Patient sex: M
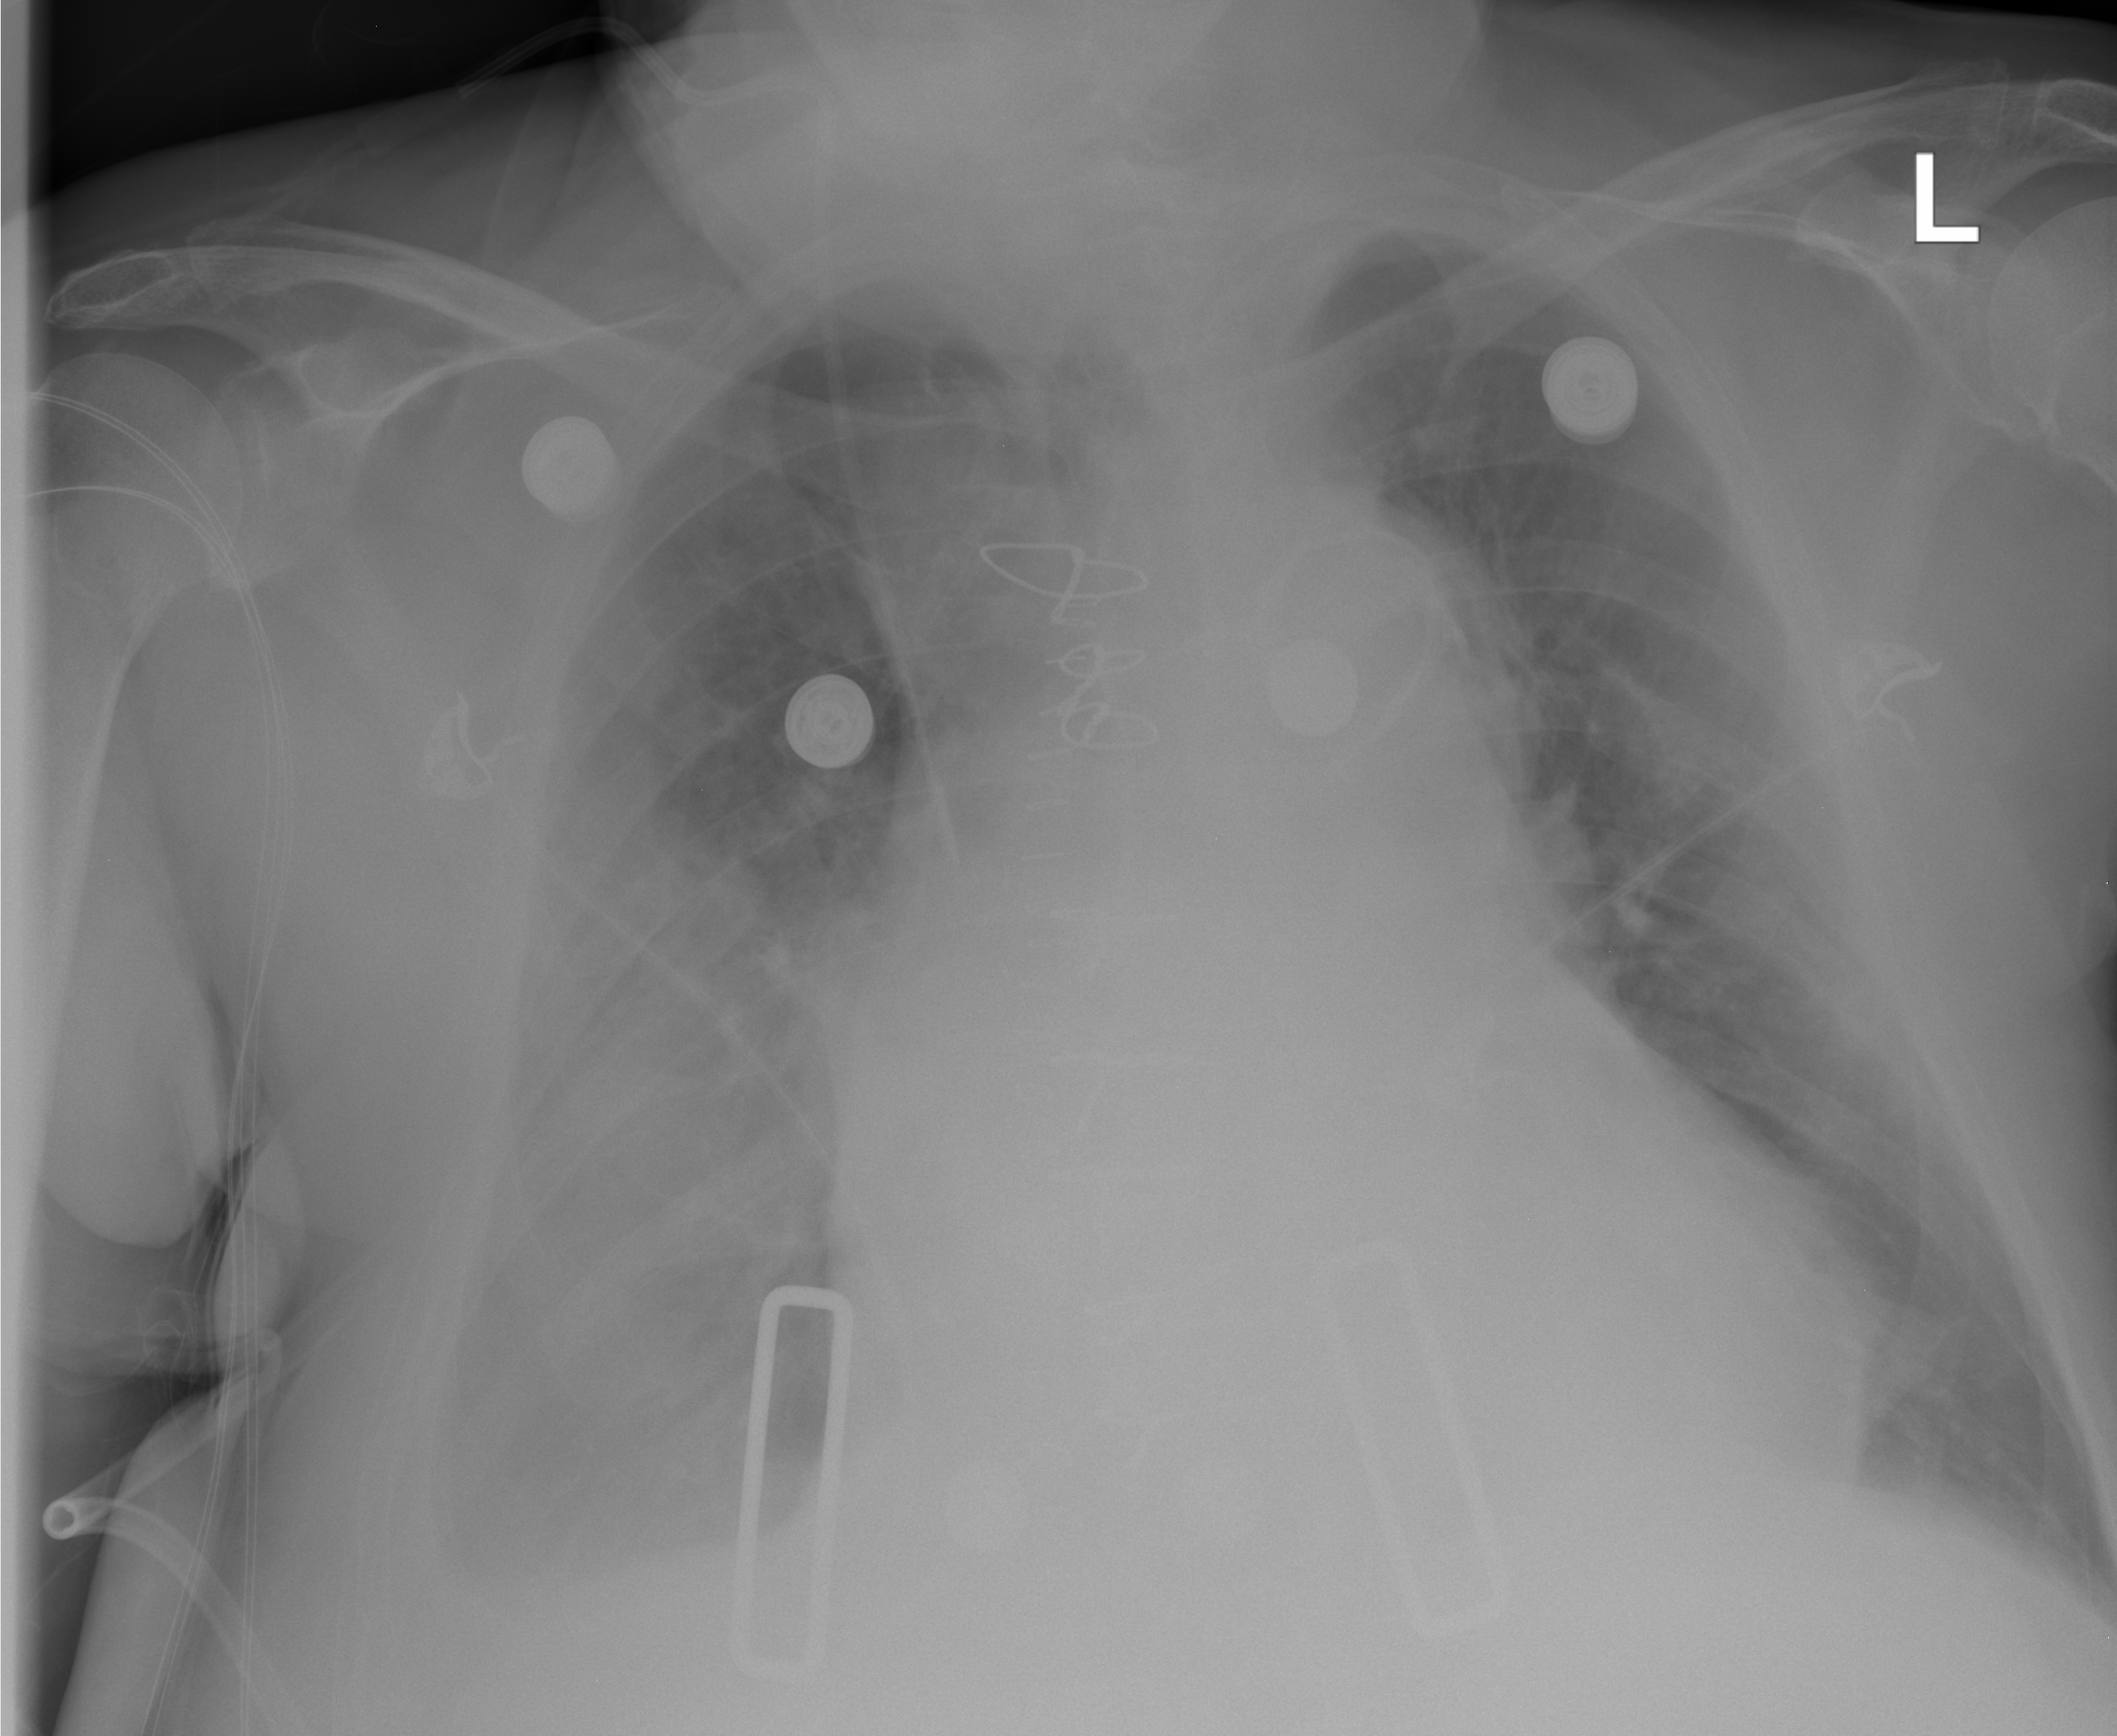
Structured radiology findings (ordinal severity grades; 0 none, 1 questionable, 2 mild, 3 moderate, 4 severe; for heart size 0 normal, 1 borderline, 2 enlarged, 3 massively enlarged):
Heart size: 1
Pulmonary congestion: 2
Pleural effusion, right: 3
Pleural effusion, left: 0
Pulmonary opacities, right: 0
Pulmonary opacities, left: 0
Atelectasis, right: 3
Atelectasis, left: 0